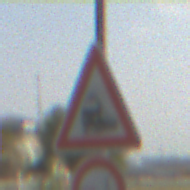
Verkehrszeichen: Bahnuebergang
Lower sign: VerbotUeberholenEinspurigeFahrzeuge
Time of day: MorningAfternoon
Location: Outdoor (Suburban)
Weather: PartlyCloudy
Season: NotSpecified
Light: Natural